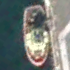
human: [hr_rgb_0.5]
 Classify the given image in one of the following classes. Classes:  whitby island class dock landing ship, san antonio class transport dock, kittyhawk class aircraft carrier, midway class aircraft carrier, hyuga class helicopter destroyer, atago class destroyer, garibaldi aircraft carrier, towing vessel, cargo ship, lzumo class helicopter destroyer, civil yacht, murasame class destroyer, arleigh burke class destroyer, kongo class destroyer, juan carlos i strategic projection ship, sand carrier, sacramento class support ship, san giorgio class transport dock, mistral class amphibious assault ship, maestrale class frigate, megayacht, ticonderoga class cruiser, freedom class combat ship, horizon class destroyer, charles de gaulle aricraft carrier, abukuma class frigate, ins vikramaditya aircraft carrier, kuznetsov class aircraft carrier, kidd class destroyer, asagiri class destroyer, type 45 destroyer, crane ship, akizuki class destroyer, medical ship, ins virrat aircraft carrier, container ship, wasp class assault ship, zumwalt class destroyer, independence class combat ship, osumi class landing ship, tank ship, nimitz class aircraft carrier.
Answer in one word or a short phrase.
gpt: Towing vessel